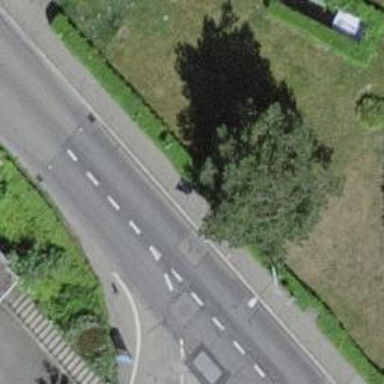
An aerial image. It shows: Bus stop with platform for public transport.